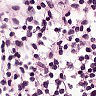
Metastatic tissue present: no